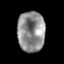
Tissue: prostate
Cell type: Epithelial cells
Senescence score: 0.2256
Nuclear area (px): 1083
Mean DAPI intensity: 142.599